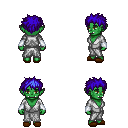
a pixel art fantasy rpg character, female body template, orc, green skin, white robe, red pants, blue bedhead hairstyle, white cloth bracers, brown slippers, four views (front, back, left, right), 2x2 character sprite sheet, small pixel art, hard edges, no anti-aliasing